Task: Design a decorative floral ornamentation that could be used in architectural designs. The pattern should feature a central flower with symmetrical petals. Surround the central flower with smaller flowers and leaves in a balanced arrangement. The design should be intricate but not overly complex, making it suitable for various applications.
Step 307:
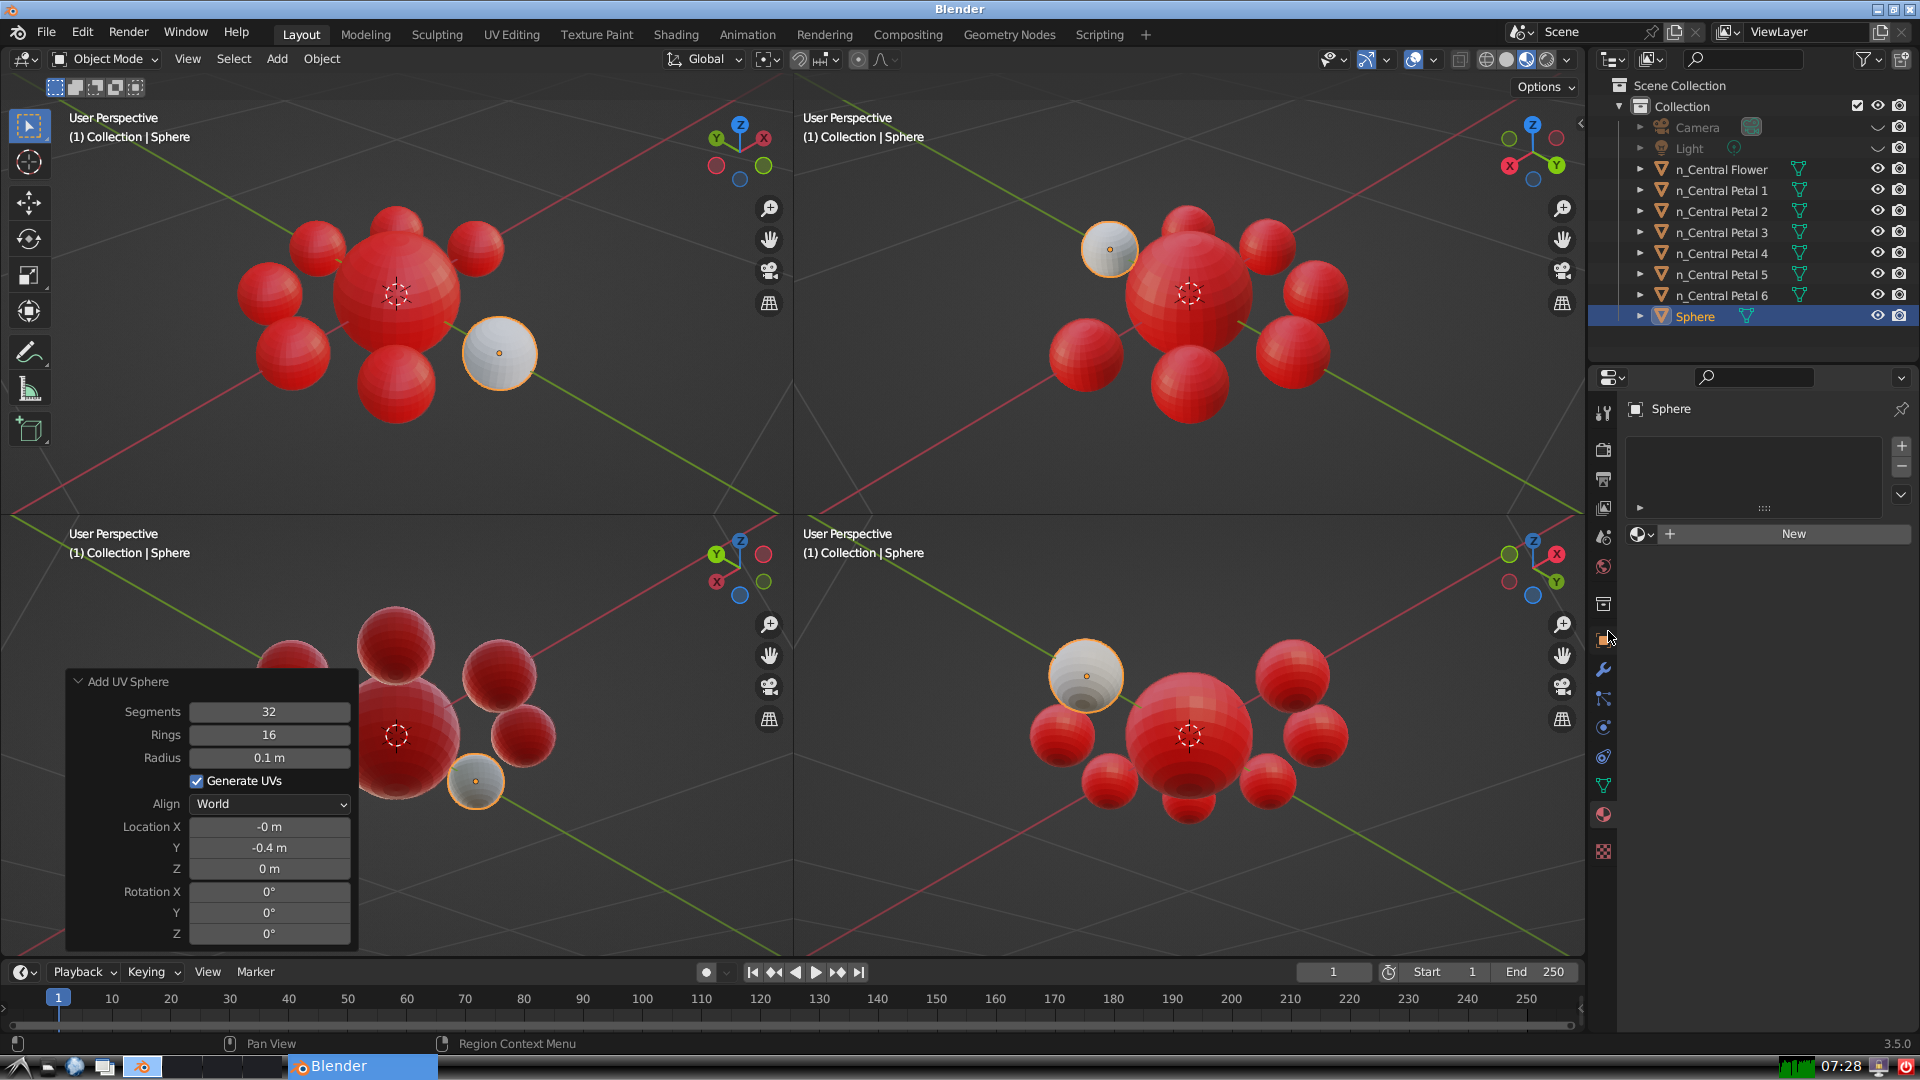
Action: click: no